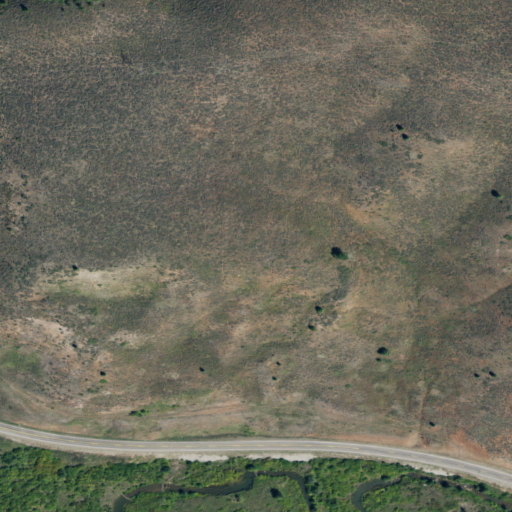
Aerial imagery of valley in Idaho named Bear Canyon containing shrub, open development, deciduous forest, low intensity development, evergreen forest, herbaceous wetlands, and woody wetlands